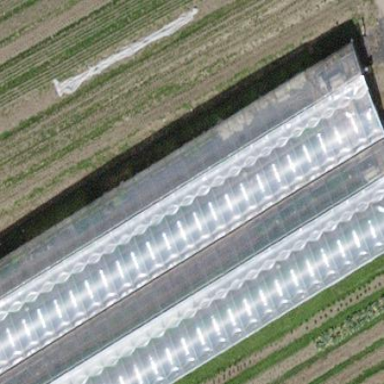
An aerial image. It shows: Greenhouse.